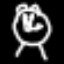
Label: clock